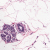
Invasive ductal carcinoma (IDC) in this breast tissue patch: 0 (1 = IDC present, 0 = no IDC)